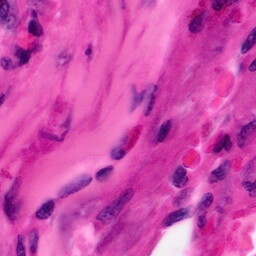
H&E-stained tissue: Pancreatic